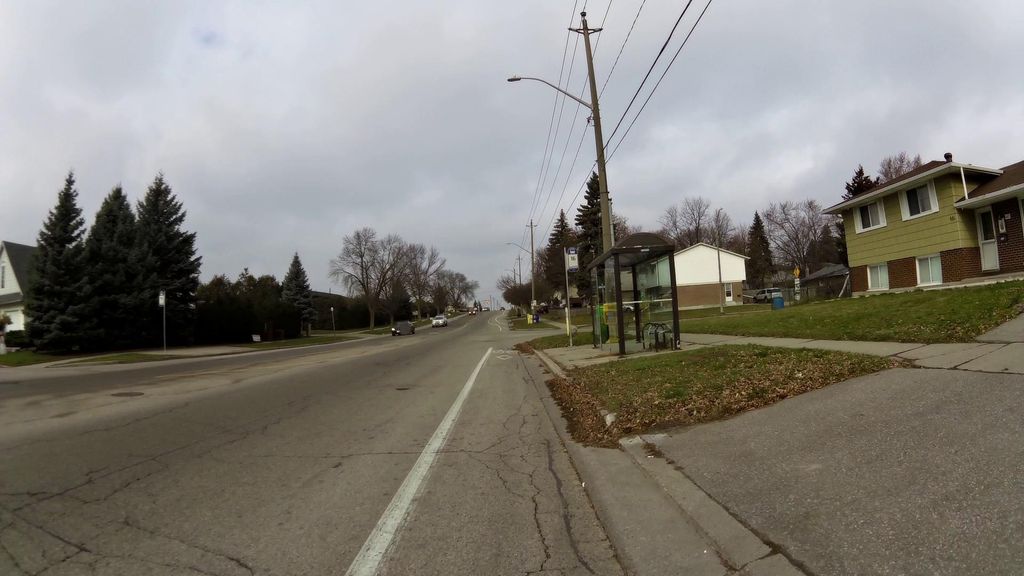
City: kitchener-waterloo